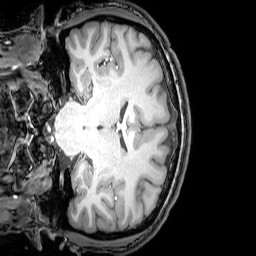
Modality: T1w
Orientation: coronal
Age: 24
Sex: male
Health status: healthy
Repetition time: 0.081 s
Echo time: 0.037 s